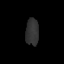
Tissue: lung
Cell type: Epithelial cells
Senescence score: 0.14
Nuclear area (px): 343
Mean DAPI intensity: 50.761